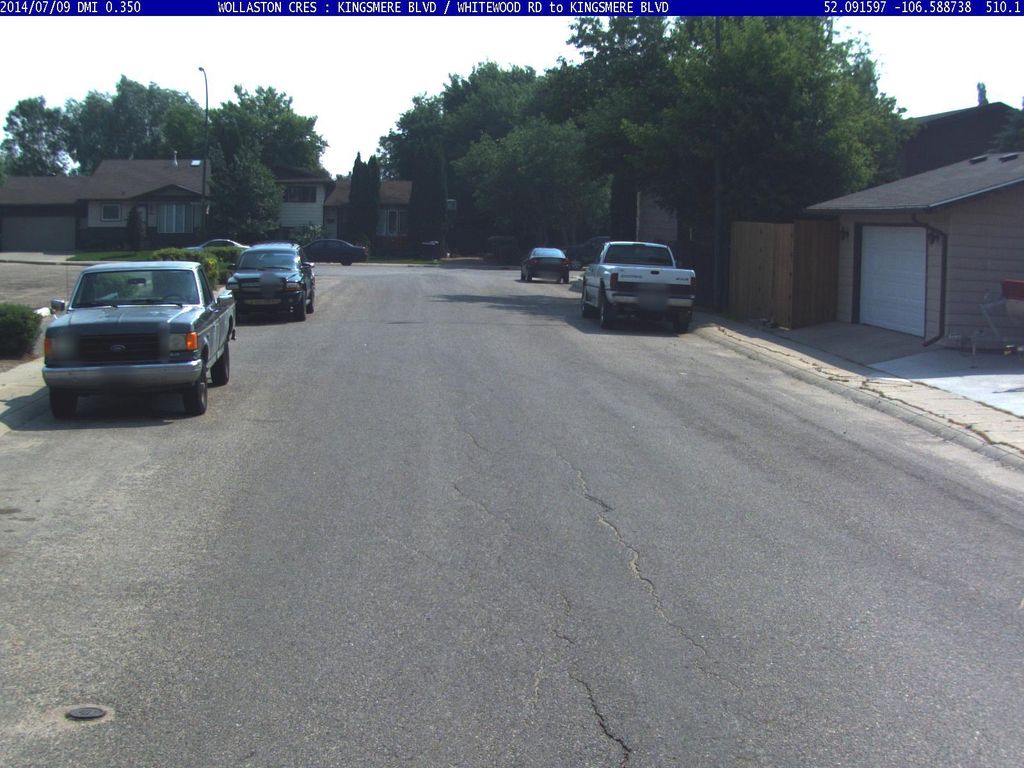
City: saskatoon